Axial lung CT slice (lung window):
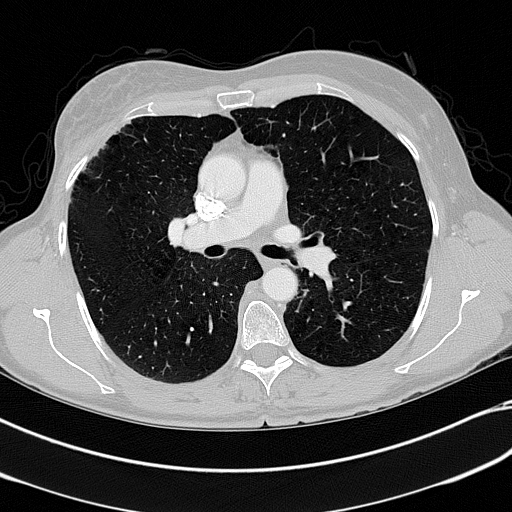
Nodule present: no